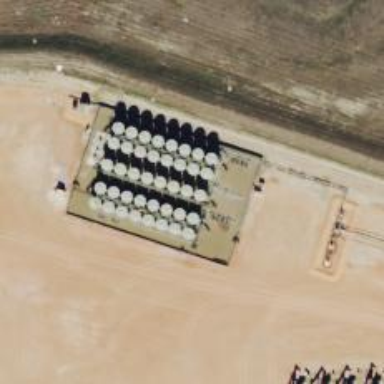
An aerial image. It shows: Storage tank with man-made structure.